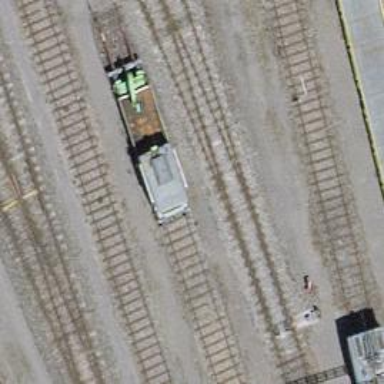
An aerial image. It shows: Railway switch.